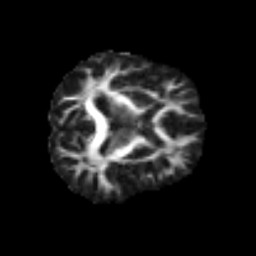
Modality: FA
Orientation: axial
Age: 55
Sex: male
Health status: ill
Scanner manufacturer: siemens
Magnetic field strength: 3 T
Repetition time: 8.7 s
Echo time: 0.11 s